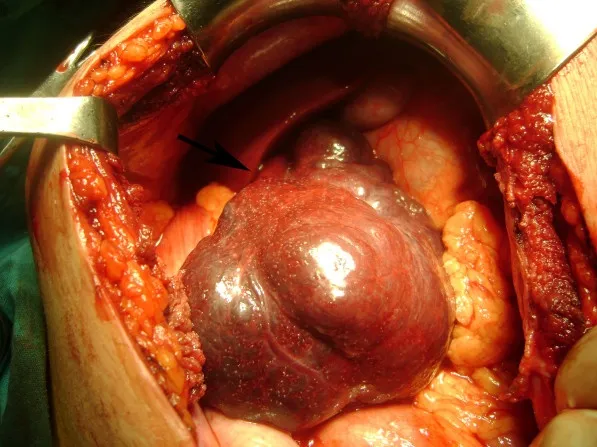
Pedinculated hemangioma on the operation table; black arrow points the pedincule.
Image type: medical_photograph (other_medical_photograph)